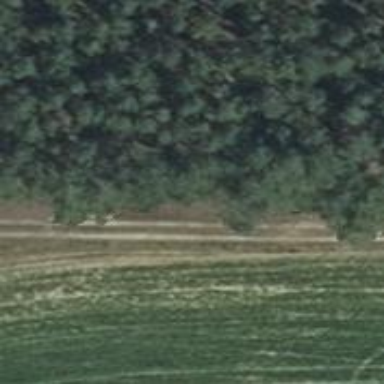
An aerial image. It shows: Dirt track road with grade3 tracktype.